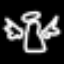
Label: angel